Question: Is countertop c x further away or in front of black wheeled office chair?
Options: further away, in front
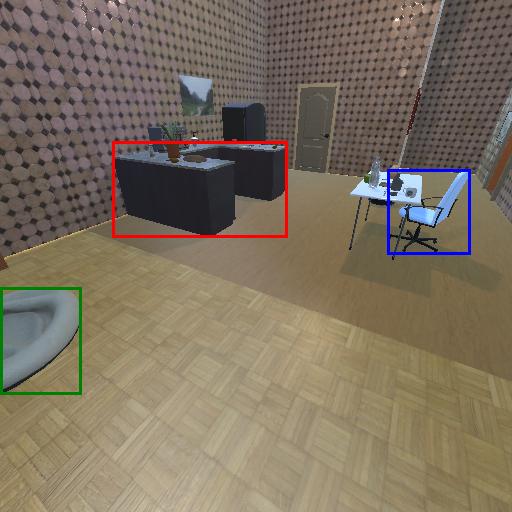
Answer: further away